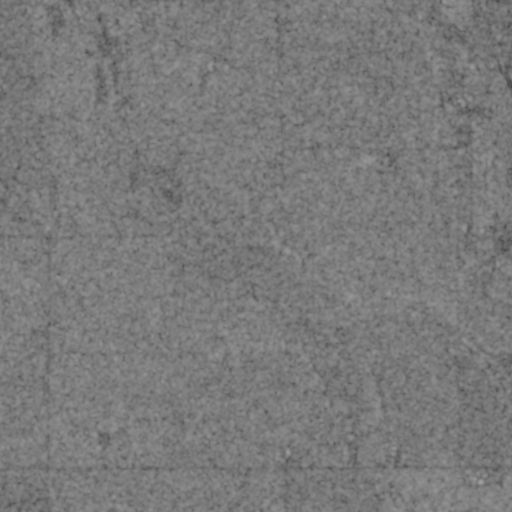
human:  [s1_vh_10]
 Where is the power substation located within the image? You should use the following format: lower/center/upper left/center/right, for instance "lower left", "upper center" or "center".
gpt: The power substation is located in the upper right of the image.
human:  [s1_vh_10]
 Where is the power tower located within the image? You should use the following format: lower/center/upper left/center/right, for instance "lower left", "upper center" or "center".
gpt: The power tower is located in the right of the image.
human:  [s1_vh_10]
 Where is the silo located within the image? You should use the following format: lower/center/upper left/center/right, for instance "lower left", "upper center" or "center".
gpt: The silo is located in the center of the image.
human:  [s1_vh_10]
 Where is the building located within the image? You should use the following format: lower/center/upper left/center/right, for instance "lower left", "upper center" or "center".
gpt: The building is located in the center of the image.
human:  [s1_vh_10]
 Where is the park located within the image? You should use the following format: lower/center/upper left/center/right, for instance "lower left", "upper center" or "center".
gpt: There is no park in the image.

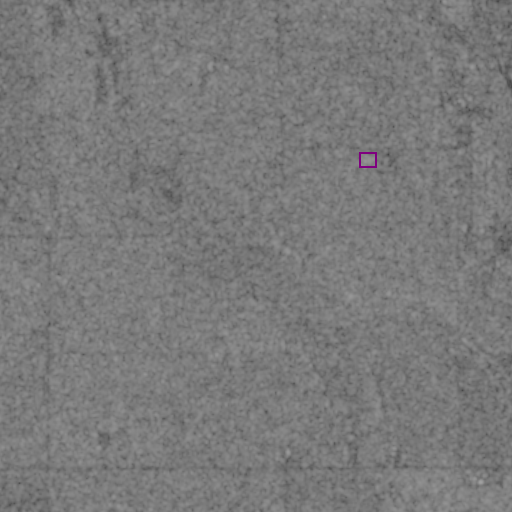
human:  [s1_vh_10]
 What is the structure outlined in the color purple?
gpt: The structure outlined in purple is a power substation.
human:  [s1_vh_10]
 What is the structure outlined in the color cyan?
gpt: There is no cyan outline.